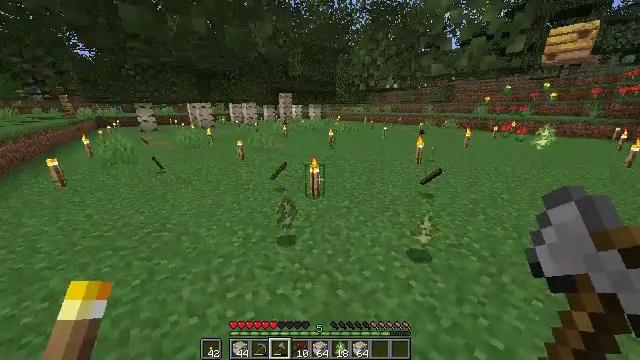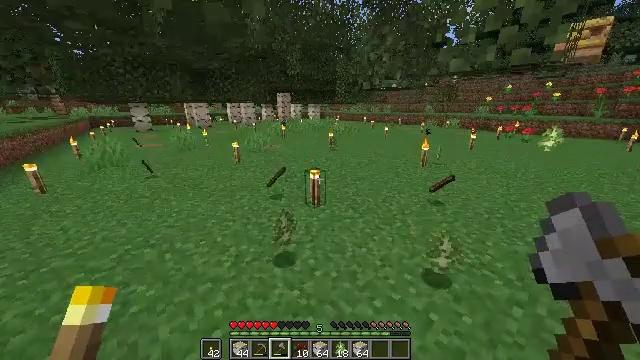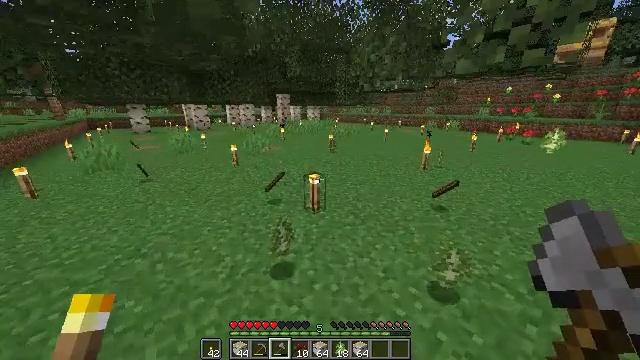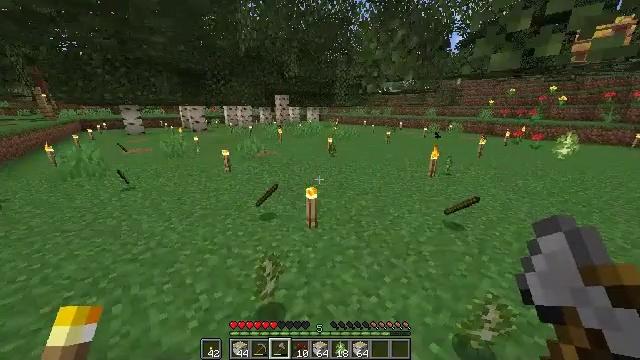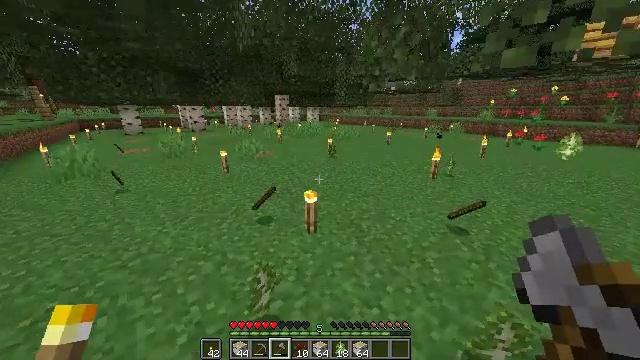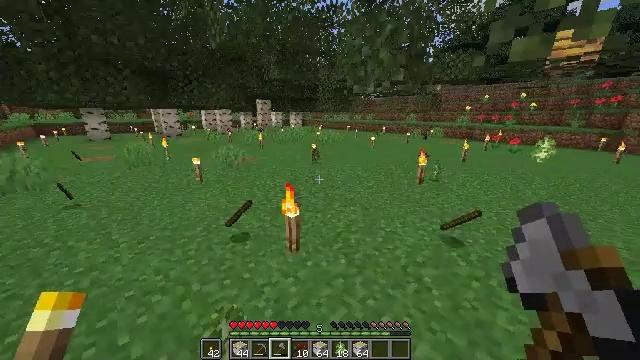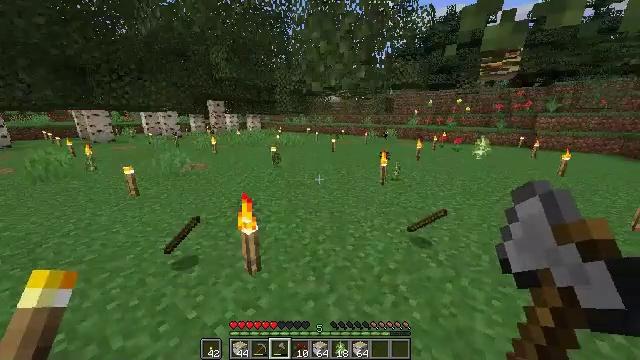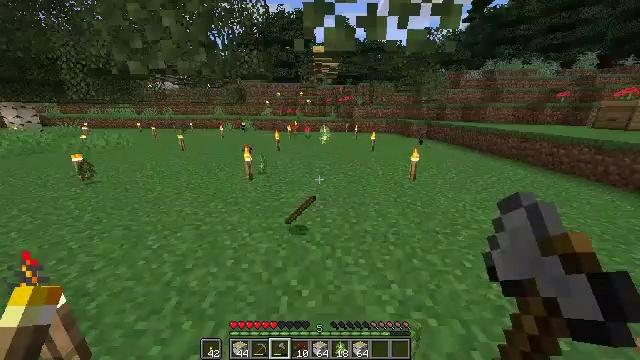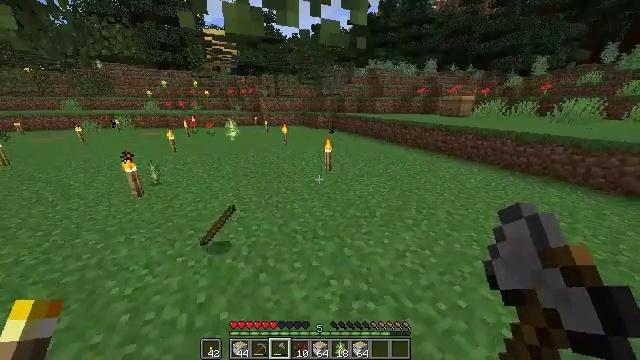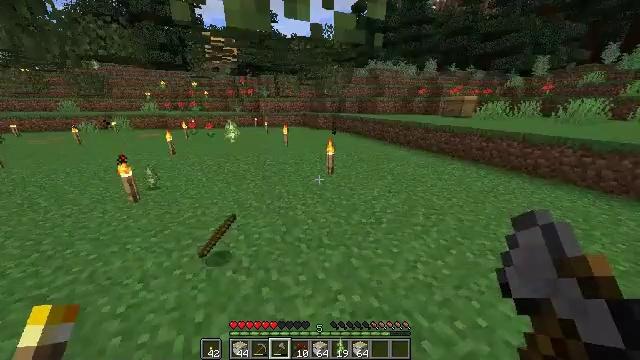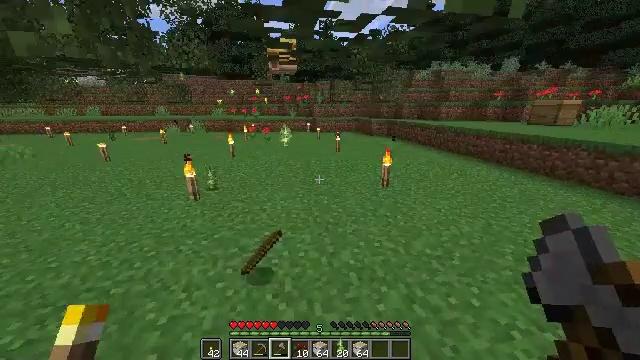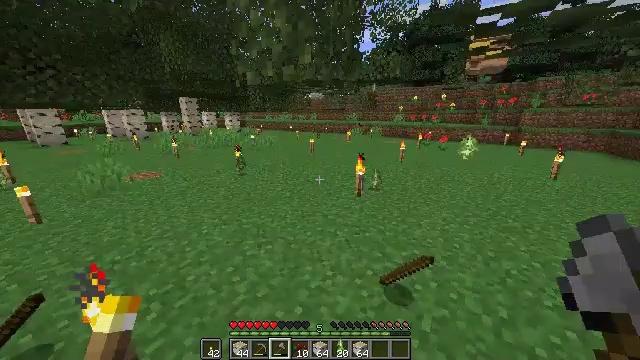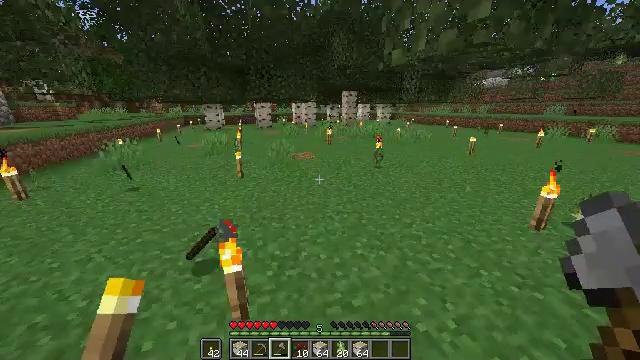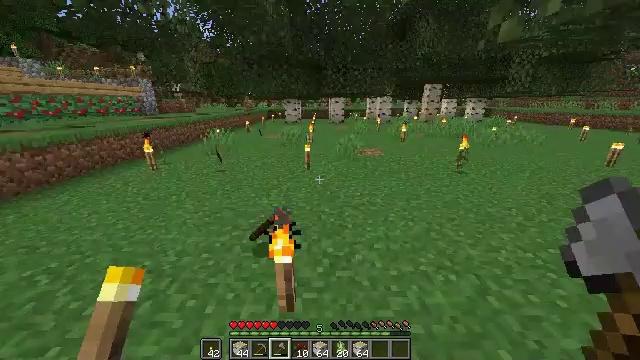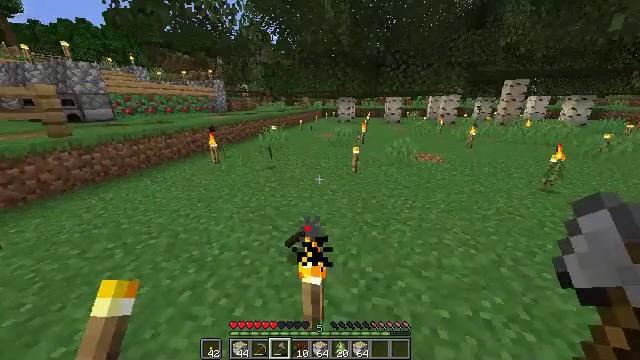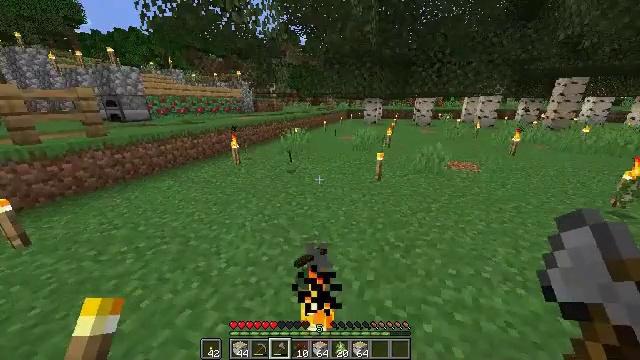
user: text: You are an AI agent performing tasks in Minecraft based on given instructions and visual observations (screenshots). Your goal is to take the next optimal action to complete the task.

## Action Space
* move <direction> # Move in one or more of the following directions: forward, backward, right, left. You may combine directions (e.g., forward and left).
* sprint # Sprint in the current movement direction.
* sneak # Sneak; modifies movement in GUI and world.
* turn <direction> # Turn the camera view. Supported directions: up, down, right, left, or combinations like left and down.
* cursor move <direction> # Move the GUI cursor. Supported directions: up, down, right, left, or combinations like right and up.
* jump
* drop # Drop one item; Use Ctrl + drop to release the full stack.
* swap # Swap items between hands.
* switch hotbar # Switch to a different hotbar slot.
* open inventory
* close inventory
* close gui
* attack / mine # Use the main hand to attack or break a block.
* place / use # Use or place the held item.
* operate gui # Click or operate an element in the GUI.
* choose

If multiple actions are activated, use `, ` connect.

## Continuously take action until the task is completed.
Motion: motion action
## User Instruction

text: Harvest the birch sapling for later use.
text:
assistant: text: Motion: move forward
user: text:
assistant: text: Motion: move forward
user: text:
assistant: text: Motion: move forward
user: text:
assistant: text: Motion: move forward
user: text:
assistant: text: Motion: move forward, turn right and up
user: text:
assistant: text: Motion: move forward, turn right
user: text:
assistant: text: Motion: move forward, turn right and down
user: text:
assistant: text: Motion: move forward, turn right and down
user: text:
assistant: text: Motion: move forward
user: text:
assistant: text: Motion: move forward, turn left and up
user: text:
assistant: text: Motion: move forward, turn left and up
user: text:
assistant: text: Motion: move forward, turn left and down
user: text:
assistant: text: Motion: move forward, turn left and down
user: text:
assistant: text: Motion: move forward, turn left
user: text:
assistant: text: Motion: move forward, turn left
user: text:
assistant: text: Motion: move forward, turn left
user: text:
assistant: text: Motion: move forward
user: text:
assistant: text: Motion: move forward
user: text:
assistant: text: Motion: move forward
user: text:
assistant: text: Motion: move forward
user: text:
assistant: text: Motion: move forward
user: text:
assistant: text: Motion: move forward
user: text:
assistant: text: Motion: move forward, turn up
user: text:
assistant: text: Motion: move forward, turn left and up
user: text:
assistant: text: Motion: move forward
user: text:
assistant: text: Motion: move forward, turn right
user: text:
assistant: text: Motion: move forward, turn right
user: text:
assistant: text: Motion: move forward, turn up
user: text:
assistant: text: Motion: move forward, turn left and up
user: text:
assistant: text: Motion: move forward, turn left and up